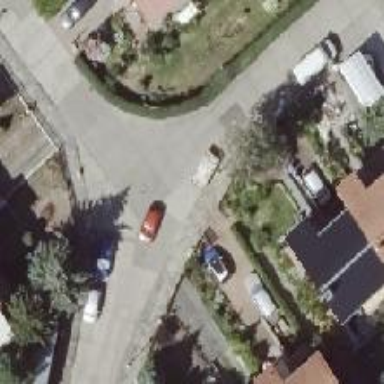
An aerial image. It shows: Residential road with concrete surface.